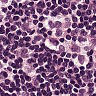
Metastatic tissue present: yes